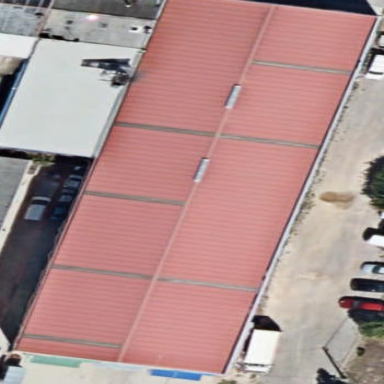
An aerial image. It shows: Warehouse.